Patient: sex M, age 52
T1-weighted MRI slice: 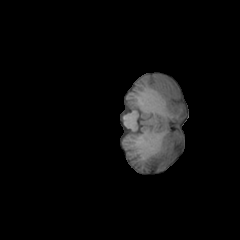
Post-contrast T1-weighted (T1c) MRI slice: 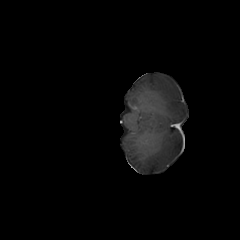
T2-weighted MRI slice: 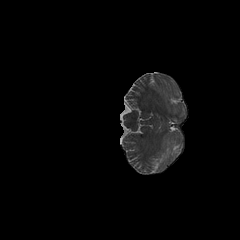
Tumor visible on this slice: no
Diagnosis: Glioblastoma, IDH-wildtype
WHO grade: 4